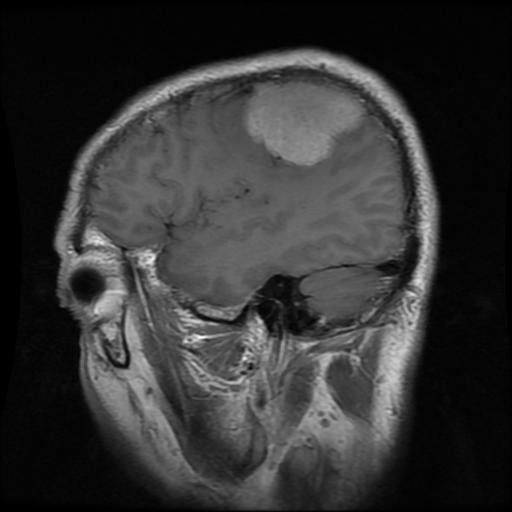
Label: meningioma